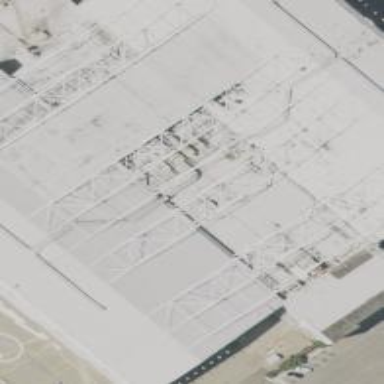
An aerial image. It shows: Hangar building.